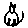
Label: cat